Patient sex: F
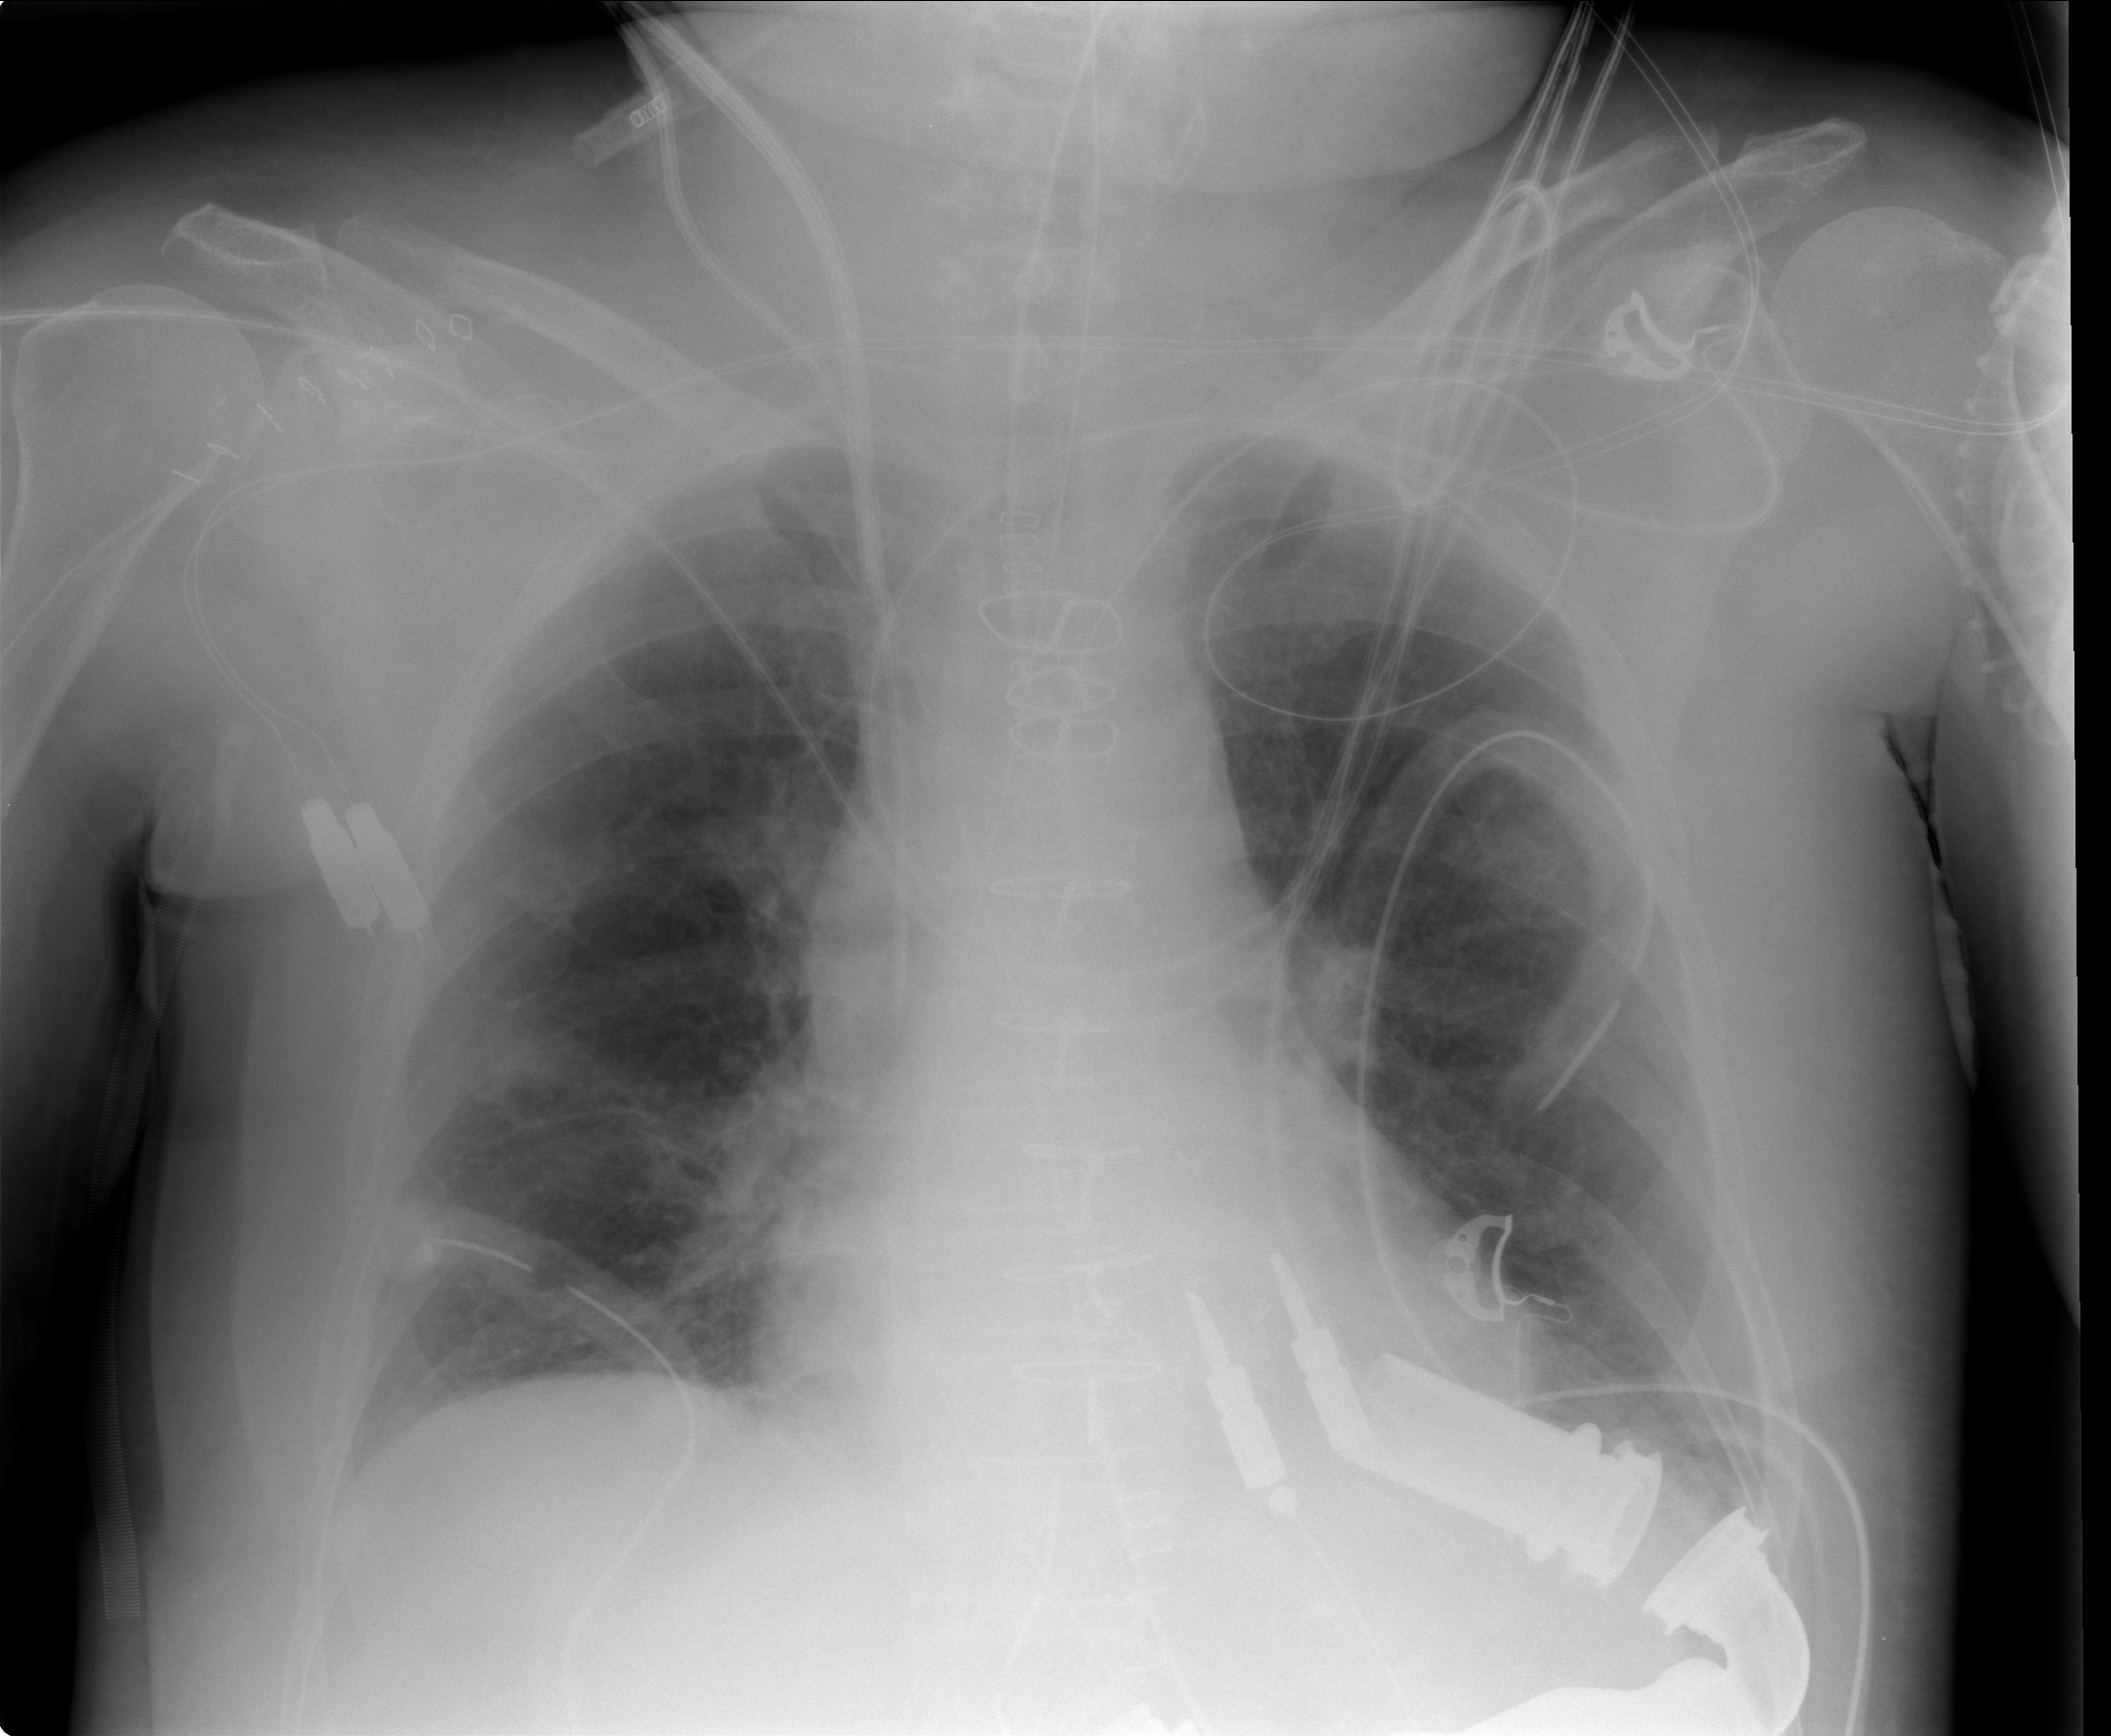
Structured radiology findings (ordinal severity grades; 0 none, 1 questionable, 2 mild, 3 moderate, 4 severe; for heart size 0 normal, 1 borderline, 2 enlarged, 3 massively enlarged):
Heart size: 2
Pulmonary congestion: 2
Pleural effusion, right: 0
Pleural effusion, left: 0
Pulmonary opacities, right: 0
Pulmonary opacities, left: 0
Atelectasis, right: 2
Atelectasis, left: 2